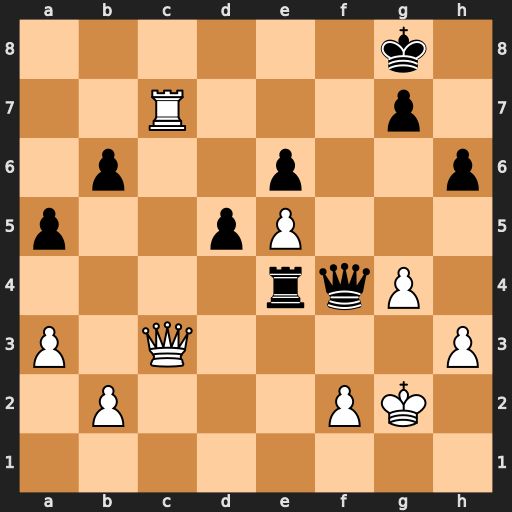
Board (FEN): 6k1/2R3p1/1p2p2p/p2pP3/4rqP1/P1Q4P/1P3PK1/8
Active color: w
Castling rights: -
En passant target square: -
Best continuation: Rc8+ Kh7 Qc2 h5 f3 h4 fxe4